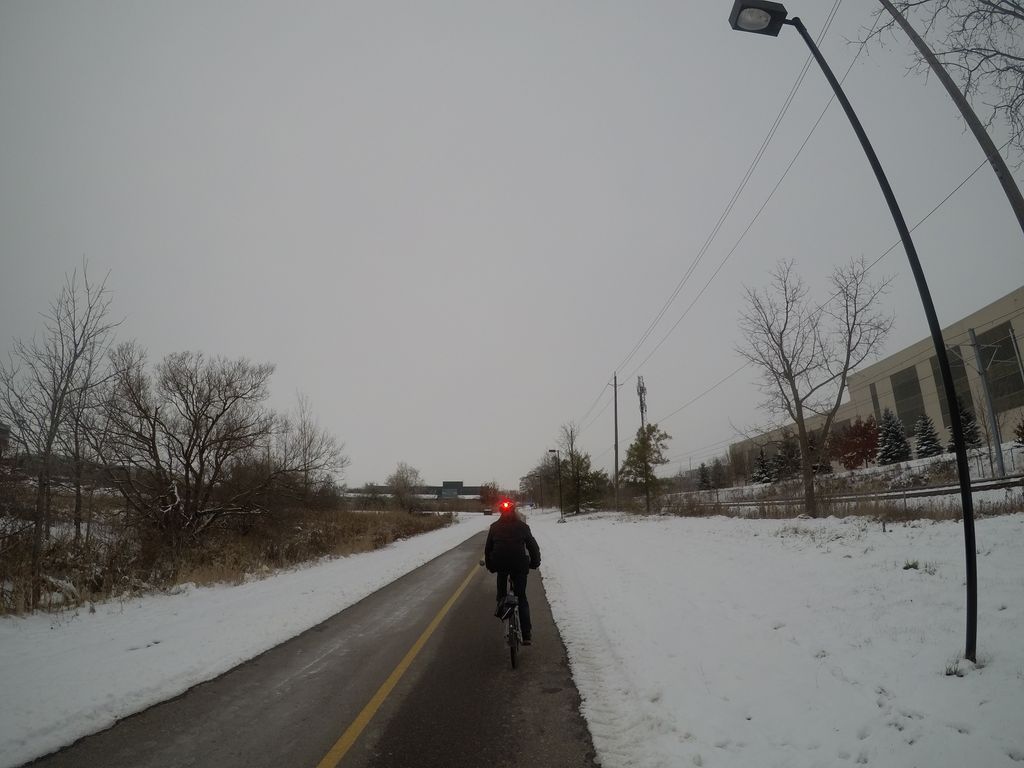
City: kitchener-waterloo